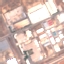
Land use / land cover class: Industrial